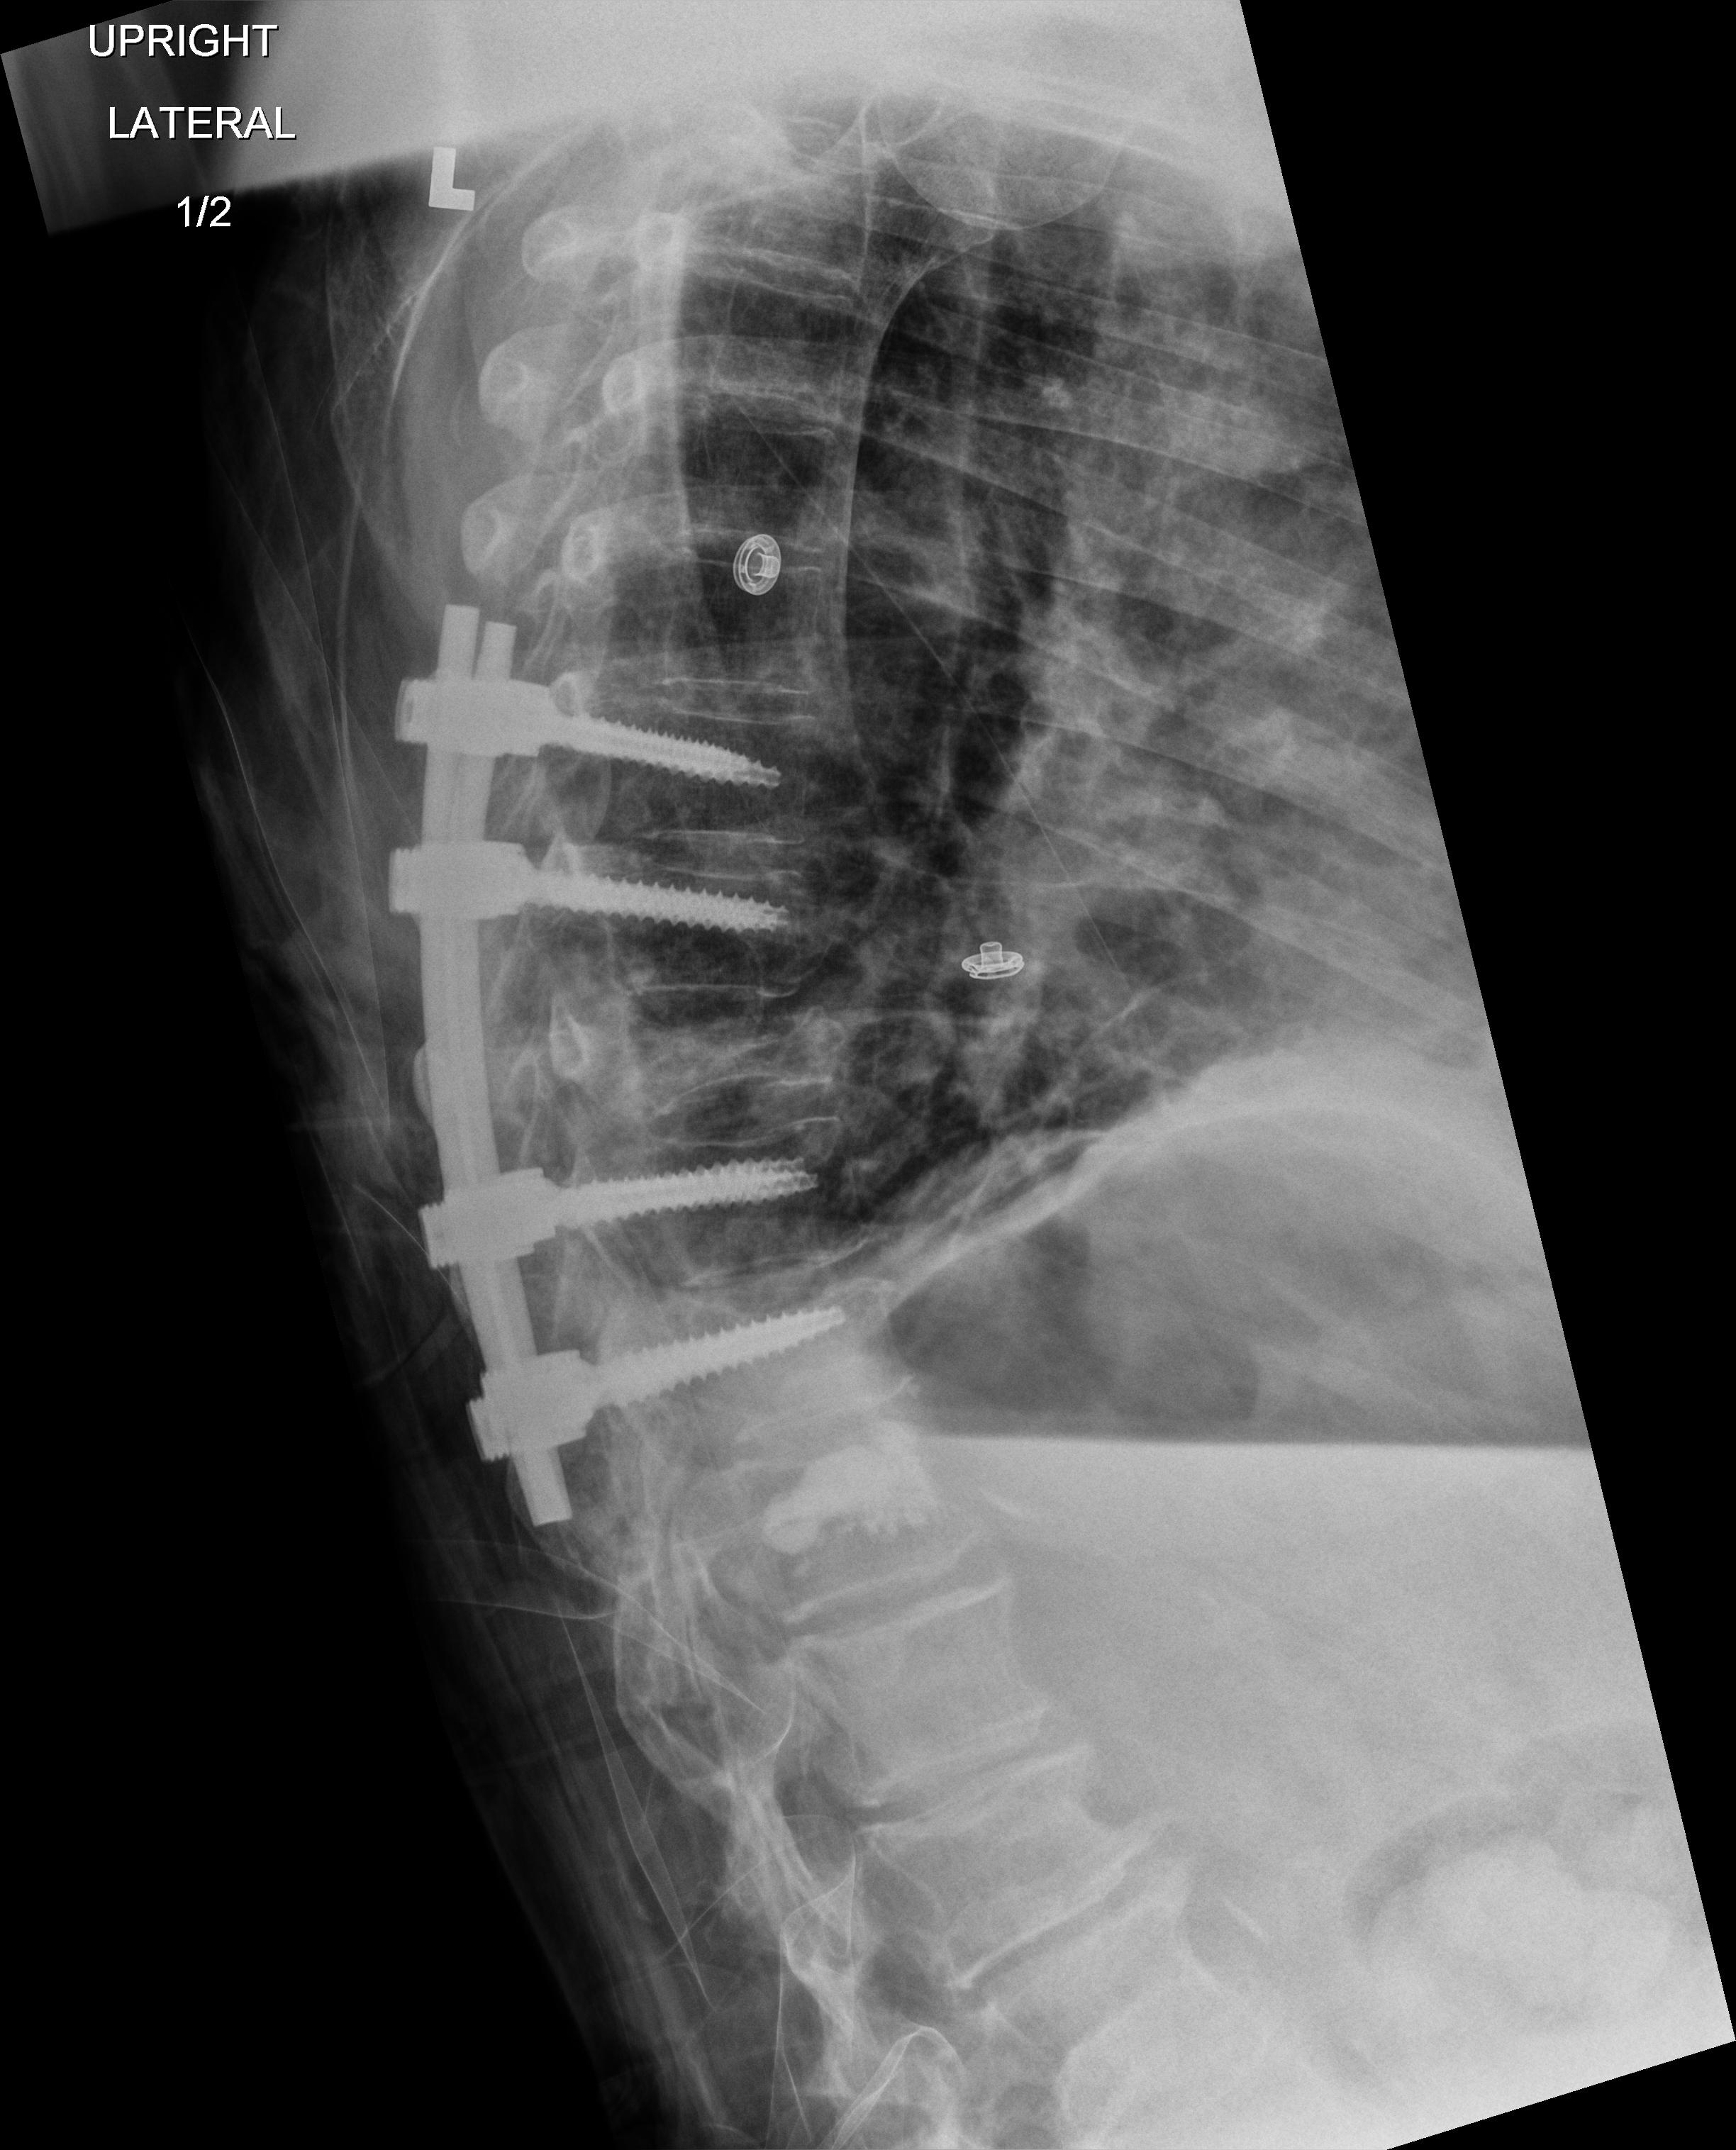
View: LATERAL
Implant manufacturer: seaspine mariner